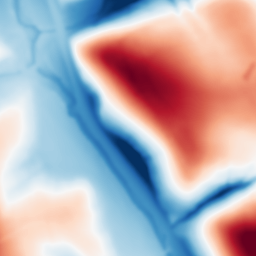
Category: multiscale
Decomposition family: dog
Decomposition parameters: sigma_low: 2
sigma_high: 50
Upsampling method: bspline
Upsampling parameters: scale: 8
Upsampling scale: 8